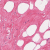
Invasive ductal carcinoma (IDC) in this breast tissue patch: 0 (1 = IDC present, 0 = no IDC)